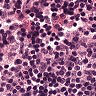
Metastatic tissue present: no